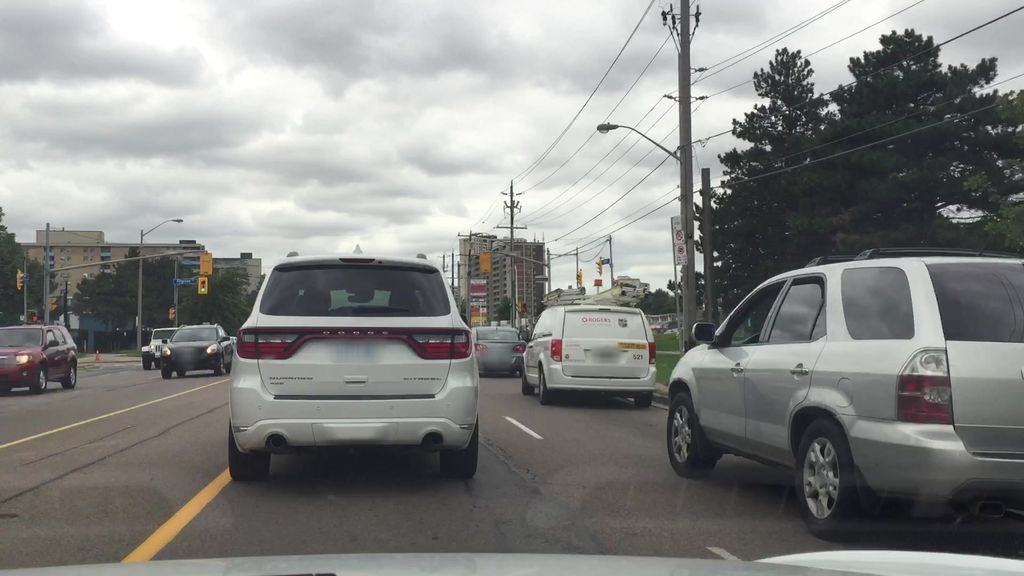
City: toronto